Question: Count the number of objects in the diagram.
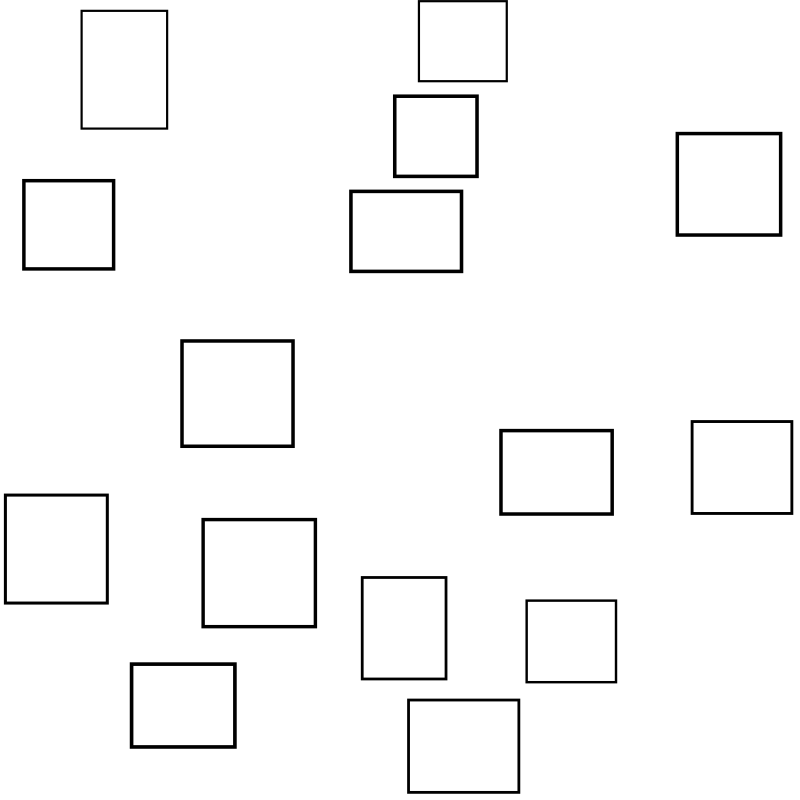
Answer: 15